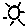
Label: sun